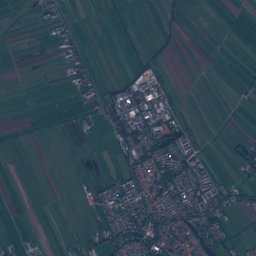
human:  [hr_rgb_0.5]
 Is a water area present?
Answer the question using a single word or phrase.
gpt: yes

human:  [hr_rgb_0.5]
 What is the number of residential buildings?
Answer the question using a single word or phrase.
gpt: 4292

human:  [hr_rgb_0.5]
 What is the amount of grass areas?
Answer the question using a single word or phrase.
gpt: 326

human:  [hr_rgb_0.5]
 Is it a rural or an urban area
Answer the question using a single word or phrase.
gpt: urban

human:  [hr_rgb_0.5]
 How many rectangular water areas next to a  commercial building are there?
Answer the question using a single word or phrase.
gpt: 31

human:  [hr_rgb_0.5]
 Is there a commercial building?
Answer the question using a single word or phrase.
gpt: yes

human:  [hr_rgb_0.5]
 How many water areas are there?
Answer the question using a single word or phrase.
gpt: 152

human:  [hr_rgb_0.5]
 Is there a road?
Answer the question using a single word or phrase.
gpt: yes

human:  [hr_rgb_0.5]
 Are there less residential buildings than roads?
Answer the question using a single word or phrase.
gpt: no

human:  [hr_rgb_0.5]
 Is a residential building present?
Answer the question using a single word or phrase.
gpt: yes

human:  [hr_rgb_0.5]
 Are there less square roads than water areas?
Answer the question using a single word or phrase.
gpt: yes

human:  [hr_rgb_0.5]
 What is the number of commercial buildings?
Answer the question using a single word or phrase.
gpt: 113

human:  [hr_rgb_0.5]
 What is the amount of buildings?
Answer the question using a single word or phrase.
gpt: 4461

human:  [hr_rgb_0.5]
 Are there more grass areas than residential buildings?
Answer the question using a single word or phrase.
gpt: no

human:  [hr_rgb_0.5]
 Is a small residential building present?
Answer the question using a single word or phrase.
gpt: yes

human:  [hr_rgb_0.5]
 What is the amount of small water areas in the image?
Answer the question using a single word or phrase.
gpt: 99

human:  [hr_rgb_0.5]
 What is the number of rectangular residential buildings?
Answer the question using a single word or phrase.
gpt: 3000

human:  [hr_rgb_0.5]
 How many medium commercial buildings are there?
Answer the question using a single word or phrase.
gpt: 18

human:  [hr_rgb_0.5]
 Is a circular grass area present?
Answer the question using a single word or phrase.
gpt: yes

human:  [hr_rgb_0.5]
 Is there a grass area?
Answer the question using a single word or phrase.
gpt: yes

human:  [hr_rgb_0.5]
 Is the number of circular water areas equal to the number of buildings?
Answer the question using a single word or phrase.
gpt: no

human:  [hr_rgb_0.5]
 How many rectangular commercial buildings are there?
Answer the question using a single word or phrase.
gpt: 38

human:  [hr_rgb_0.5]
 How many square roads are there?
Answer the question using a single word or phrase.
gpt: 0

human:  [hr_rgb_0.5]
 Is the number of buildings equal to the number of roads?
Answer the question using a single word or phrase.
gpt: no

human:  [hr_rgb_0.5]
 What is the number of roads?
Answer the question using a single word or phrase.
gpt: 564

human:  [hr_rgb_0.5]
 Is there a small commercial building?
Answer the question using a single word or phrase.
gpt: yes

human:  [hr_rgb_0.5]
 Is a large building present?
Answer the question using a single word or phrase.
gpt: yes

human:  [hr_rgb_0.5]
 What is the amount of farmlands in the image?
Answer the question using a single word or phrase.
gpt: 10

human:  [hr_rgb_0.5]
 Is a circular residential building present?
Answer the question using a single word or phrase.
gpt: no

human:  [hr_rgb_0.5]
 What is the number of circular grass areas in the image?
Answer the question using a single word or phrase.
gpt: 1

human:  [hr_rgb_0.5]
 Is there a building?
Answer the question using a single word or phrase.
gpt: yes

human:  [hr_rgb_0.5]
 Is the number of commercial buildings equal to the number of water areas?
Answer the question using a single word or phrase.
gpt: no

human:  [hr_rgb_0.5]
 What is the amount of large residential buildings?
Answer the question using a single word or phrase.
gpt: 0

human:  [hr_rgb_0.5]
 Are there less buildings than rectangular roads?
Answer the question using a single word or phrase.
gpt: no

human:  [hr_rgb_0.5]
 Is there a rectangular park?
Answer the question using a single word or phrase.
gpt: no

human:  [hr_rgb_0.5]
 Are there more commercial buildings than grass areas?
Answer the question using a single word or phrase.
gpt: no

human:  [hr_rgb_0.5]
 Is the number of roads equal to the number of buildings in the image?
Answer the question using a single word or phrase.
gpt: no

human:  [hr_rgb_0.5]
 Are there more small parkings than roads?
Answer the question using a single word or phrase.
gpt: no

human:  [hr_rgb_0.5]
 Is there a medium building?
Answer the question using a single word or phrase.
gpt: yes

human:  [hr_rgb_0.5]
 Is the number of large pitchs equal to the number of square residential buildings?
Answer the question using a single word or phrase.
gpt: yes

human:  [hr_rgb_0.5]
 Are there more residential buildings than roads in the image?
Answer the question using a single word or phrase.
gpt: yes

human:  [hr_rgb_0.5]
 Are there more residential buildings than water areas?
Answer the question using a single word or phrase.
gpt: yes

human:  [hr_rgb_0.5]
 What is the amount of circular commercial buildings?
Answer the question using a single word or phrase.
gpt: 0

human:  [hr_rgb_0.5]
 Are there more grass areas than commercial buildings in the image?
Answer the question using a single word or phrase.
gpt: yes

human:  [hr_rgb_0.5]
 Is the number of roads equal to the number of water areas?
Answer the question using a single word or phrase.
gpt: no

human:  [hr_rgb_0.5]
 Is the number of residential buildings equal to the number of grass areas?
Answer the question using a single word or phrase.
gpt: no

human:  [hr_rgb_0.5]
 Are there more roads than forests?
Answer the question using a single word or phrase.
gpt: yes

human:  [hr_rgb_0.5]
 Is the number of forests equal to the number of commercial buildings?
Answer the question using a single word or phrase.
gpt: no

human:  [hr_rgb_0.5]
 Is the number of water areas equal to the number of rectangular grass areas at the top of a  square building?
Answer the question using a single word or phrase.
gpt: no

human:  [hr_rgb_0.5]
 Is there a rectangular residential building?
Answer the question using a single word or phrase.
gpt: yes

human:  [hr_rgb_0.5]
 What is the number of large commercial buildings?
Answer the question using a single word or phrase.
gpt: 1

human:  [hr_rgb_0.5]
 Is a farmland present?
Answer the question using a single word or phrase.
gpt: yes

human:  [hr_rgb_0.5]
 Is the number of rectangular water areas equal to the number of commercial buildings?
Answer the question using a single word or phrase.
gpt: no

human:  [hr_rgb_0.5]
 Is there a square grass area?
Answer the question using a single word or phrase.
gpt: yes

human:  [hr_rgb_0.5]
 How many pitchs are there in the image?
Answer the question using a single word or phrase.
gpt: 9

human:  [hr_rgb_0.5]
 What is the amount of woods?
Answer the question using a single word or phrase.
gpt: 2

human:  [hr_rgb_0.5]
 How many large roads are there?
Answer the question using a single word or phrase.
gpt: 0

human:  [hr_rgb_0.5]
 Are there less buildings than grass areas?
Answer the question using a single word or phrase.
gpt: no

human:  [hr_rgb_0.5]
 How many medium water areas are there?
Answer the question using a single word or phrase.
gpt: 37

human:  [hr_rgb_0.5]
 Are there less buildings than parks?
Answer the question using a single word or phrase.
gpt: no

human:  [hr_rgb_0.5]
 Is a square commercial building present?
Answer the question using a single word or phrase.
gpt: no

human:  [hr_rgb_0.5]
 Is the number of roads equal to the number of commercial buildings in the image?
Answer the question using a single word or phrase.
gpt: no

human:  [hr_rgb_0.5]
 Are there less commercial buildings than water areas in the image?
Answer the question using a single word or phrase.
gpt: yes

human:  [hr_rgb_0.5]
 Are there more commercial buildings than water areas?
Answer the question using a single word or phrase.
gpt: no